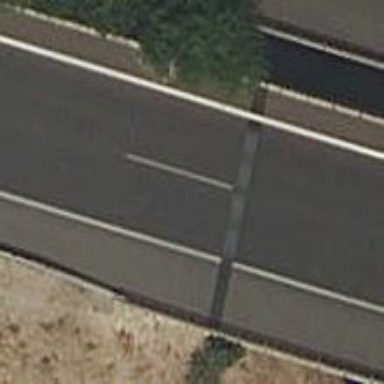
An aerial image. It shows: Motorway.